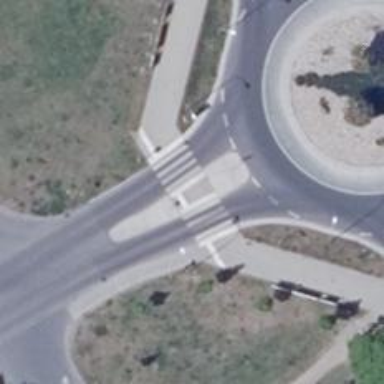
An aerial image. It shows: Uncontrolled zebra crossing.